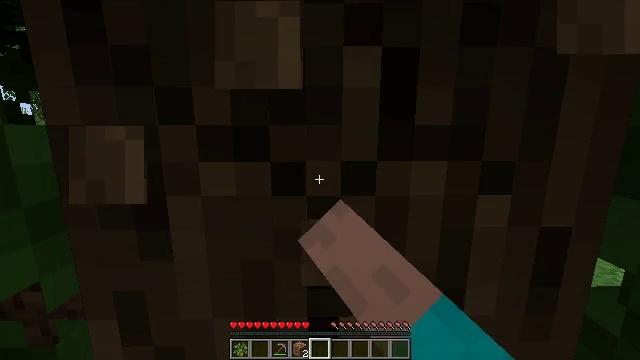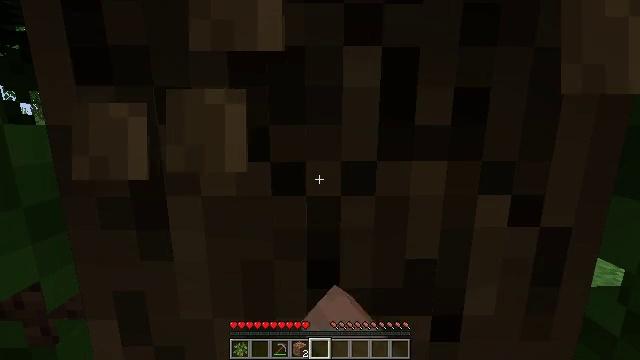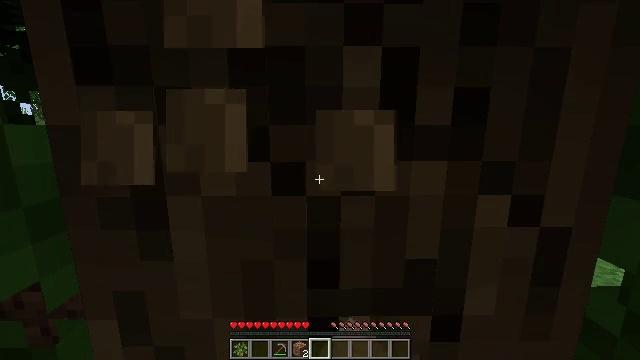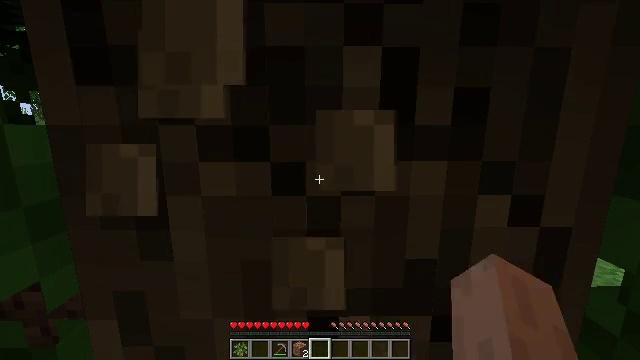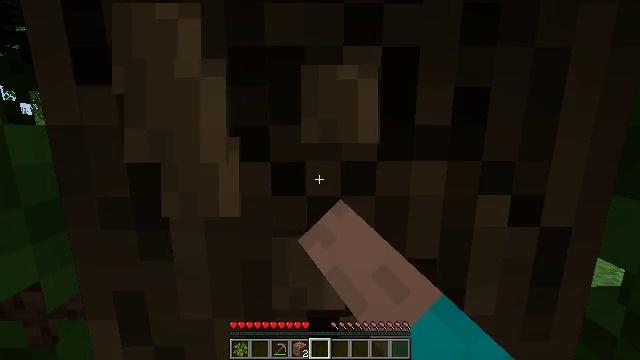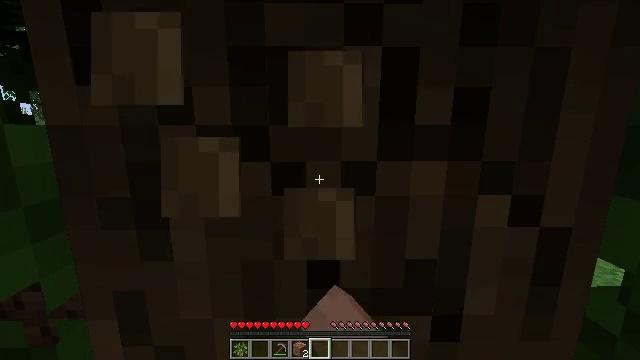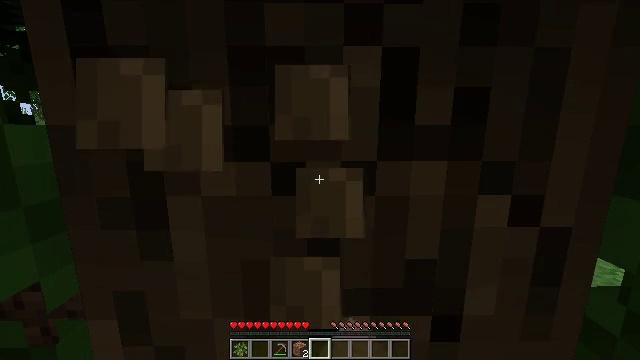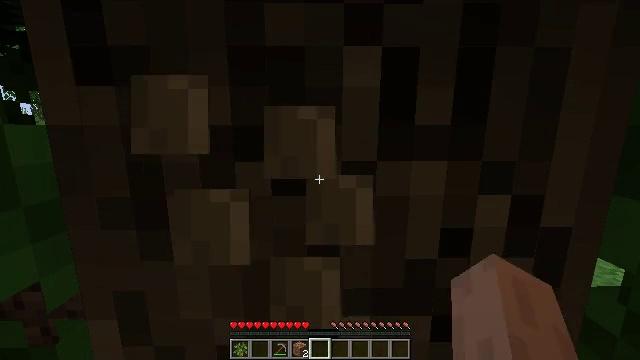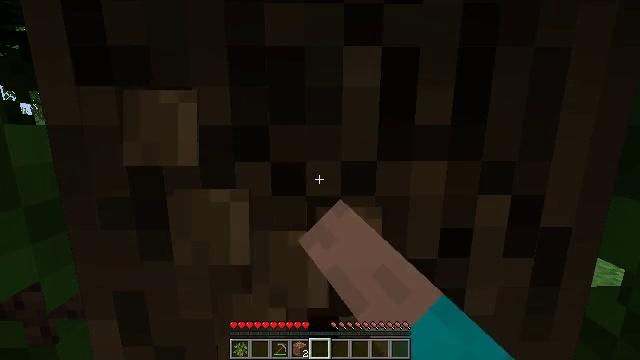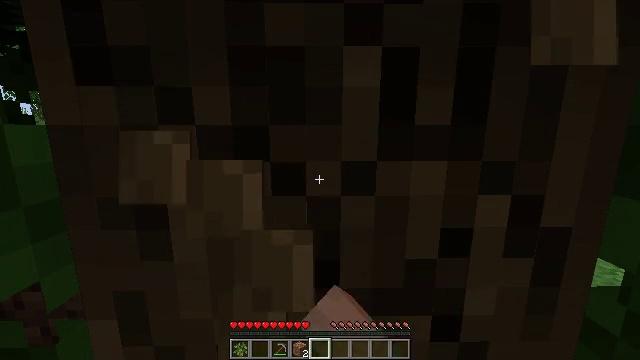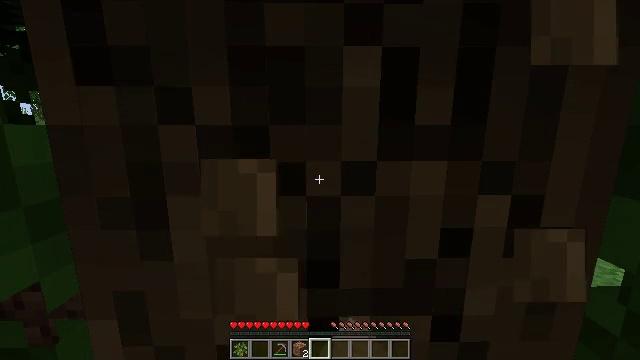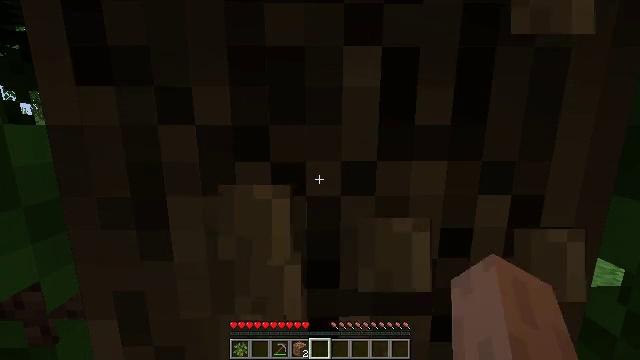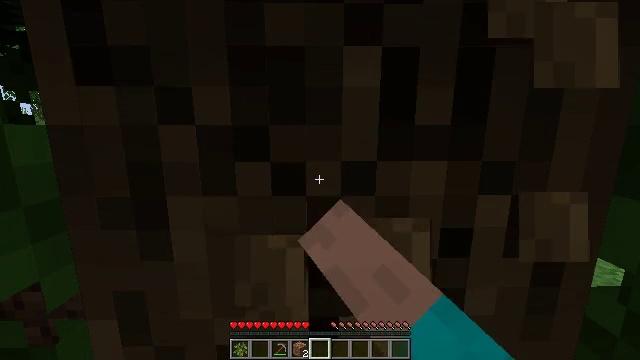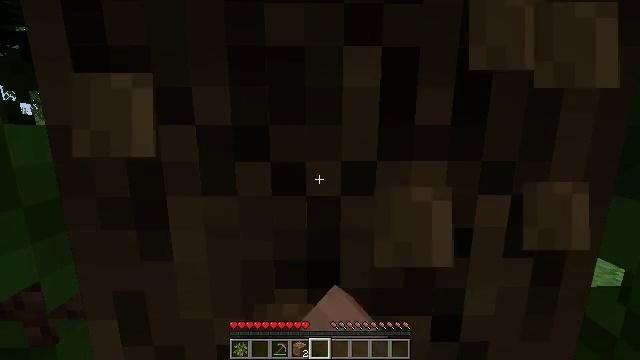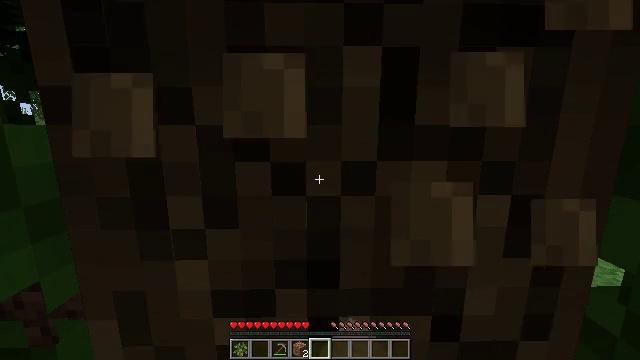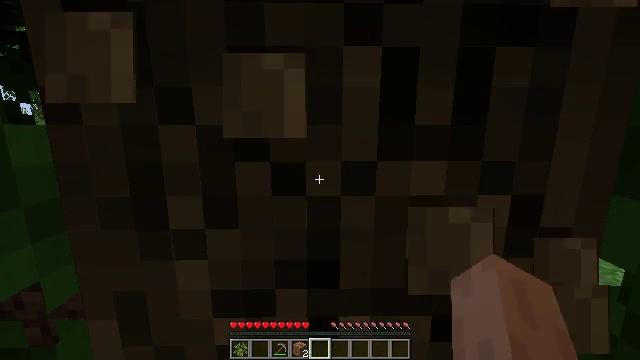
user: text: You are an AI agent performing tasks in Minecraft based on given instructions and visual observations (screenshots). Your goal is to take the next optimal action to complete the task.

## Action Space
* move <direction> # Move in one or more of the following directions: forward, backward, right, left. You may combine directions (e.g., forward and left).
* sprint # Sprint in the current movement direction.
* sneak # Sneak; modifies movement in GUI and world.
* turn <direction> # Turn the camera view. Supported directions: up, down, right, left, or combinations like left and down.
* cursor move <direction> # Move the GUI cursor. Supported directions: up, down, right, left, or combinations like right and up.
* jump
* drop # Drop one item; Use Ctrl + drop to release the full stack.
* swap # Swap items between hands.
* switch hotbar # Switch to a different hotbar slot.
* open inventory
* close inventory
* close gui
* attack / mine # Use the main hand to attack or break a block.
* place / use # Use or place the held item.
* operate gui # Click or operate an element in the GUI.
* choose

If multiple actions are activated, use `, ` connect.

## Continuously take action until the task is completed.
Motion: motion action
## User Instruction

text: Mine oak leaves.
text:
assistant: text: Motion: attack / mine
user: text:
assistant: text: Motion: attack / mine
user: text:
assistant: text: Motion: attack / mine
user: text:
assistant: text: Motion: attack / mine
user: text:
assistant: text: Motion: attack / mine
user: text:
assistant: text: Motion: attack / mine
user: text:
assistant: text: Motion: attack / mine
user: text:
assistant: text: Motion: attack / mine
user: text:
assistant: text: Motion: attack / mine
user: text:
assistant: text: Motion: attack / mine
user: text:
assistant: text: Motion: attack / mine
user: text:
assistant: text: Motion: attack / mine
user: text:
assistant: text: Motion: attack / mine
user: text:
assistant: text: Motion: attack / mine
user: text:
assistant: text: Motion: attack / mine
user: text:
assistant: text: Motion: attack / mine
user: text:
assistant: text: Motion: attack / mine
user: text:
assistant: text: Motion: attack / mine
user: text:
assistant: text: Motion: attack / mine
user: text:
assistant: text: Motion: attack / mine
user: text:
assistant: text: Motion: attack / mine
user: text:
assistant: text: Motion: attack / mine
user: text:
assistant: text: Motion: attack / mine
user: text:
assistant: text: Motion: attack / mine
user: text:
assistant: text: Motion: attack / mine
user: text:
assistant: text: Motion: attack / mine
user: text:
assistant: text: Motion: attack / mine
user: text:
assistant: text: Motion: attack / mine
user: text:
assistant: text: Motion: attack / mine
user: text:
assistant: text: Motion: attack / mine